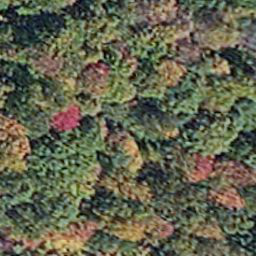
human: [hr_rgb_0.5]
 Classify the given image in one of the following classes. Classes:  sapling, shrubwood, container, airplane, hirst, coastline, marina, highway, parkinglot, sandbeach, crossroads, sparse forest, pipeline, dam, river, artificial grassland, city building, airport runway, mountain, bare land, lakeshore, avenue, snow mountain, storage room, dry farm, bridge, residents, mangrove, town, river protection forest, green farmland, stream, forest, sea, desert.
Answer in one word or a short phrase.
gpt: mangrove